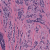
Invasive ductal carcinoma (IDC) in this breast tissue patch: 1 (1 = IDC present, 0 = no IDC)